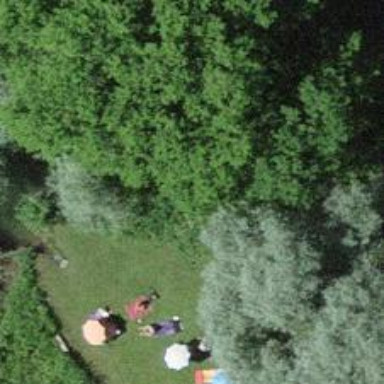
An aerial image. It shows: BBQ amenity.